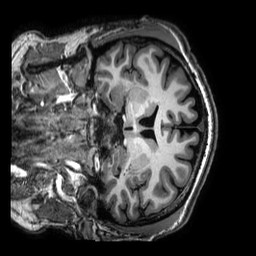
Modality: T1w
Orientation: coronal
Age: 26
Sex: male
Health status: healthy
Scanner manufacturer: philips
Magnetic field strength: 3 T
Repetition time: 0.009 s
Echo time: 0.003996 s